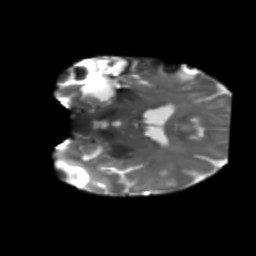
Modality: T2w
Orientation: coronal
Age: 58
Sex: female
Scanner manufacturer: siemens
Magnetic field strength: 3 T
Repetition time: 5.25 s
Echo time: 0.08 s